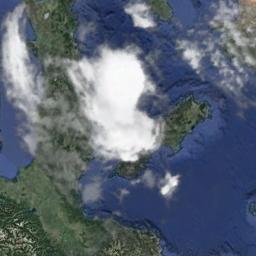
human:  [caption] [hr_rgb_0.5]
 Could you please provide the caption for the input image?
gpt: The cumulus clouds are located above the sea and the land covered by dense vegetation .

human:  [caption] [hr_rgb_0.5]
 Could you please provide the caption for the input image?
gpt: The white cloud is above green land and blue sea .

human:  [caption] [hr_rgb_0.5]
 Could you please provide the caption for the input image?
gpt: There is a little thin cloud above the farmland .

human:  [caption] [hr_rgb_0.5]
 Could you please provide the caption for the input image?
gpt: White clouds on green land and blue sea .

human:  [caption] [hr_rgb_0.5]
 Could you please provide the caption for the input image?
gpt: There are white clouds over a sea shore .